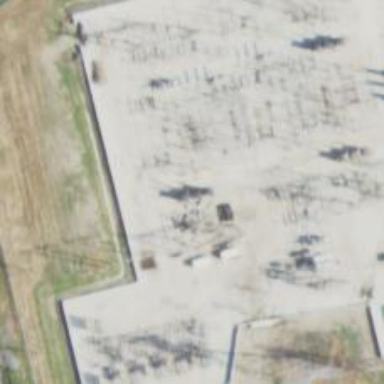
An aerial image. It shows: Switch used for power control.